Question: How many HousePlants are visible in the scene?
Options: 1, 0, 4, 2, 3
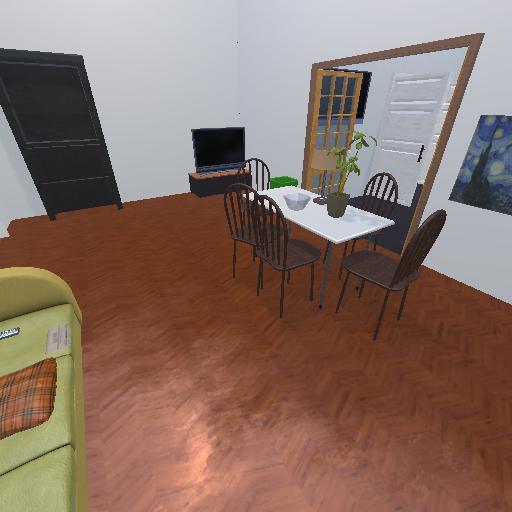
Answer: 1